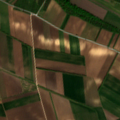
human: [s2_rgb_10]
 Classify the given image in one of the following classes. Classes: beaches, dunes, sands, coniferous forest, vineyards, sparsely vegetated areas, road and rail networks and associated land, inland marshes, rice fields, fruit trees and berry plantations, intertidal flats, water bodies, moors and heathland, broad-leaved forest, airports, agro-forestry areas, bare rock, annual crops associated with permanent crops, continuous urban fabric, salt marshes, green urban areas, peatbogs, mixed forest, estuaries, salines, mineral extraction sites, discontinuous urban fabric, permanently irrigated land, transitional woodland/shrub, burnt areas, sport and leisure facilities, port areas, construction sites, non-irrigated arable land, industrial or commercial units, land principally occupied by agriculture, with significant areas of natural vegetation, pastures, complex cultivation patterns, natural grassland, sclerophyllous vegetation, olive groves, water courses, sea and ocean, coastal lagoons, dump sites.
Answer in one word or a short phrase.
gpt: non-irrigated arable land, land principally occupied by agriculture, with significant areas of natural vegetation